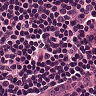
Metastatic tissue present: no